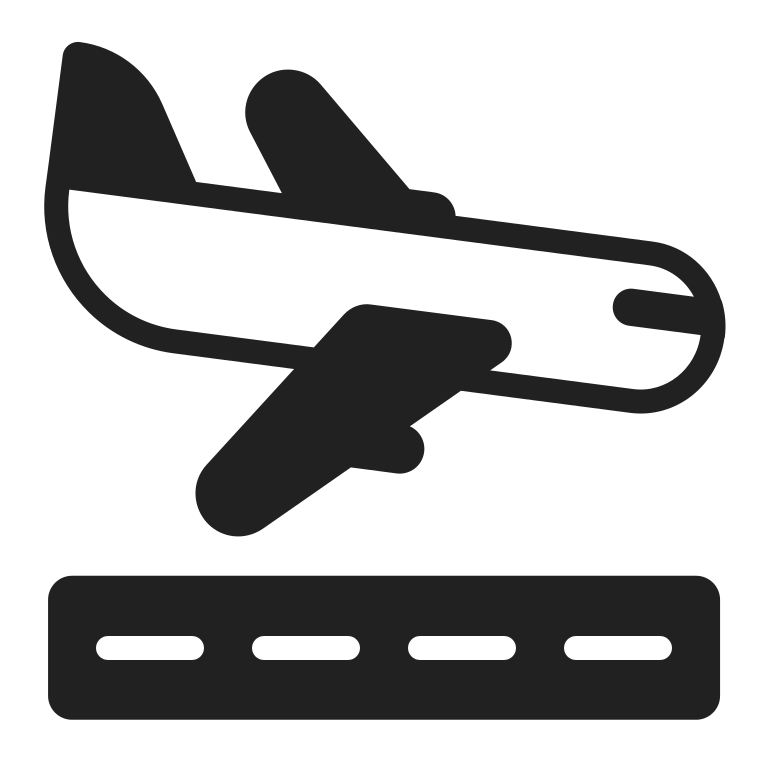
airplane arrival high contrast